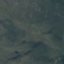
Land use / land cover class: HerbaceousVegetation